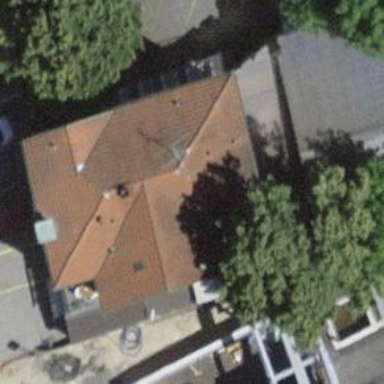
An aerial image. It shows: Restaurant.